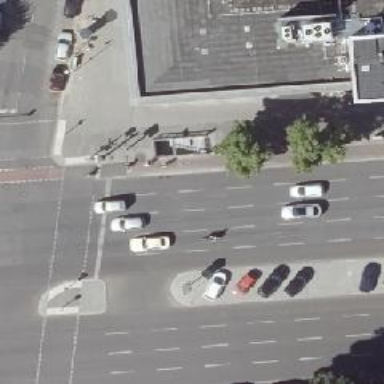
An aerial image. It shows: Entrance to the subway. It serves as public transport entrance.